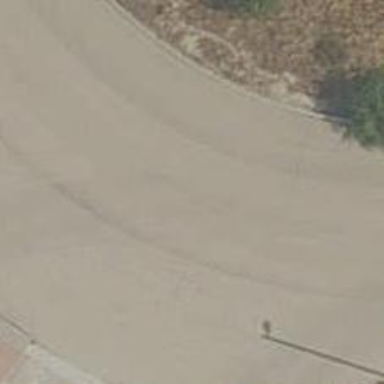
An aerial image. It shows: Secondary road around roundabout.